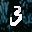
Label: 3